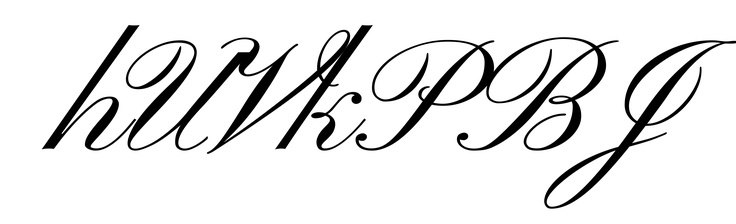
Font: PinyonScript-Regular